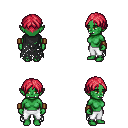
a pixel art fantasy rpg character, female body template, orc, green skin, black tattered cape, white pants, ruby red parted hairstyle, leather bracers, four views (front, back, left, right), 2x2 character sprite sheet, small pixel art, hard edges, no anti-aliasing